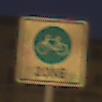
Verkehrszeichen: BeginnFahrradzone
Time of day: Night
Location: Outdoor (Urban)
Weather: Clear
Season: NotSpecified
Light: Artificial